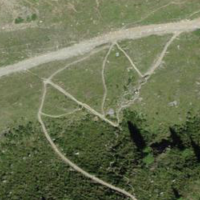
EUNIS habitat code: 26
Species observed at this site:
Erebia melampus
Tichodroma muraria
Hippocrepis comosa